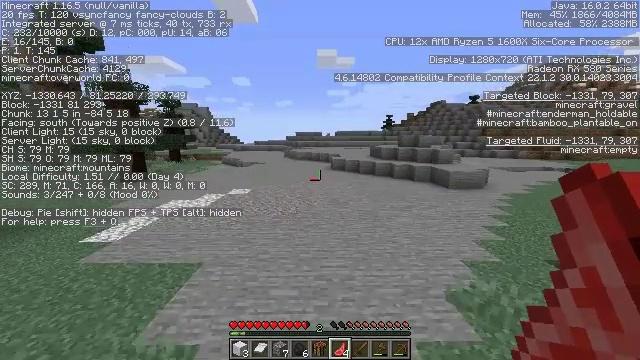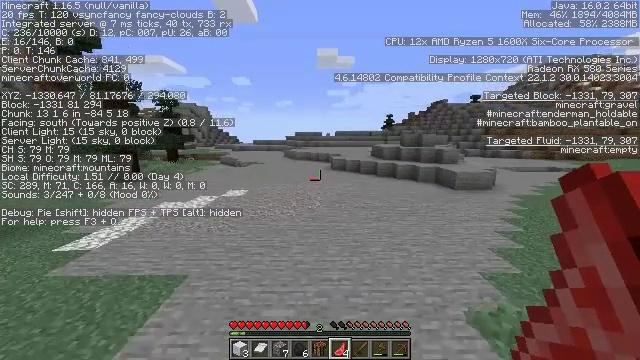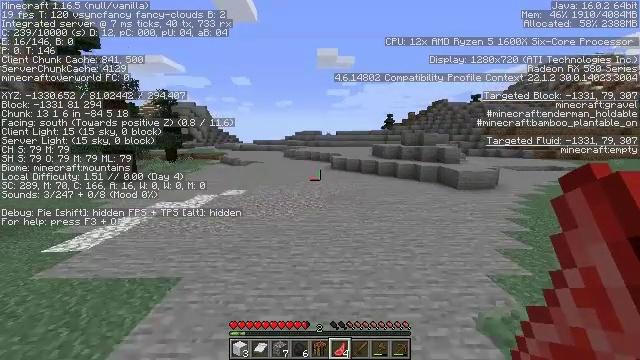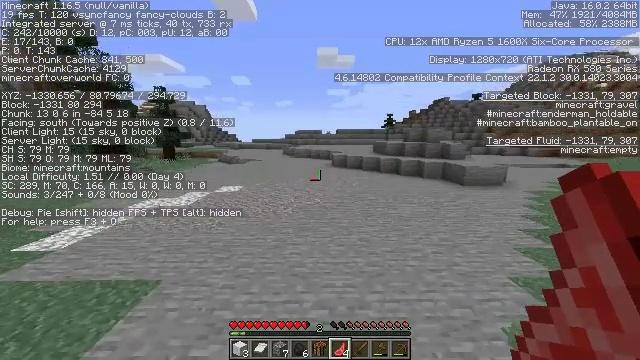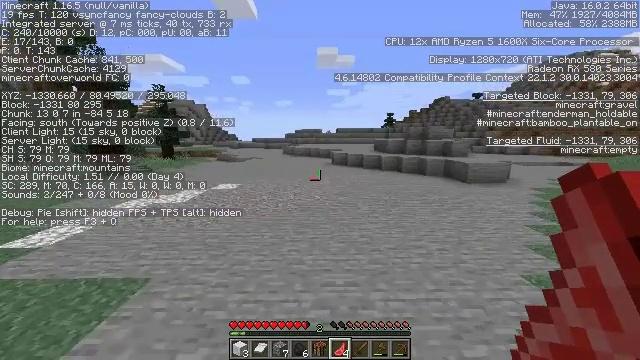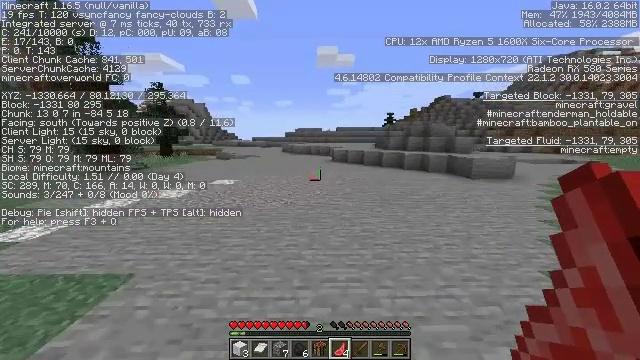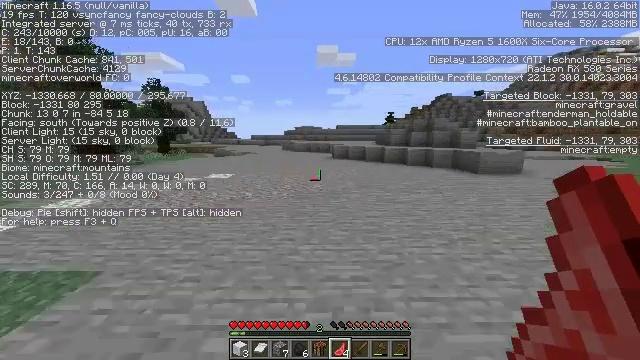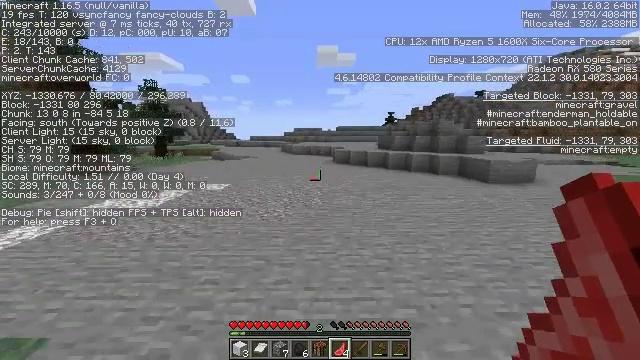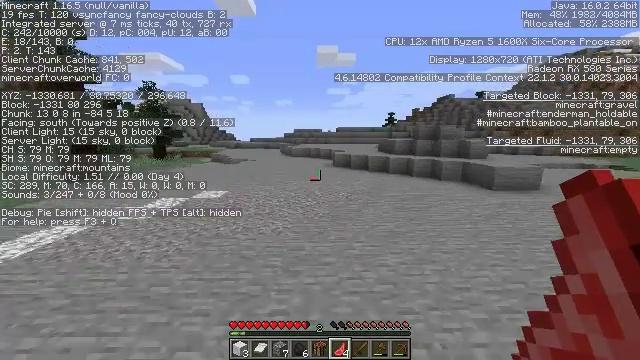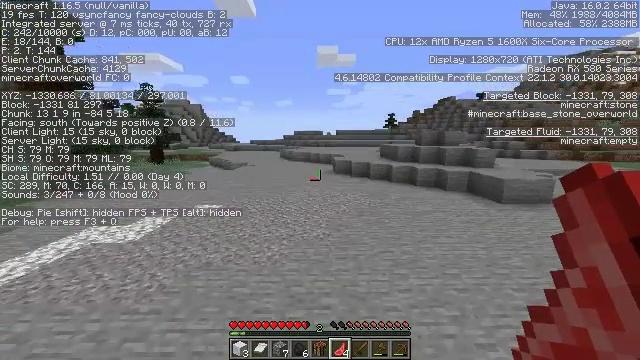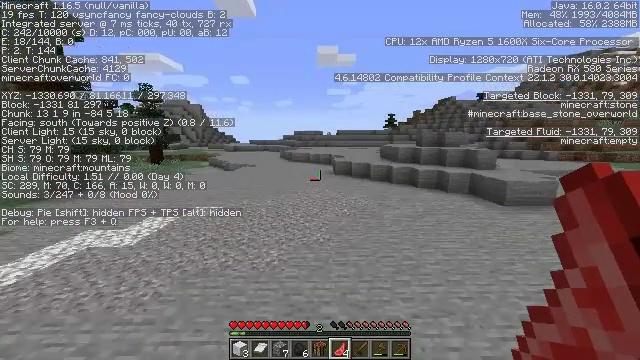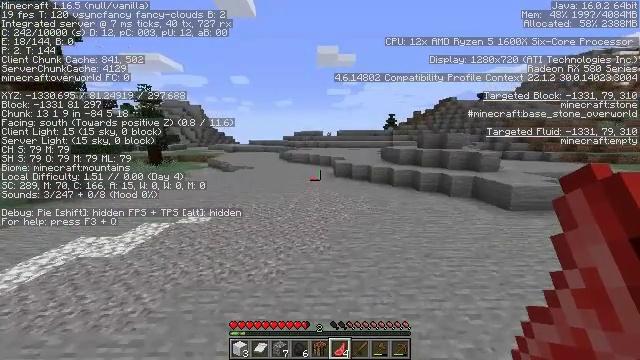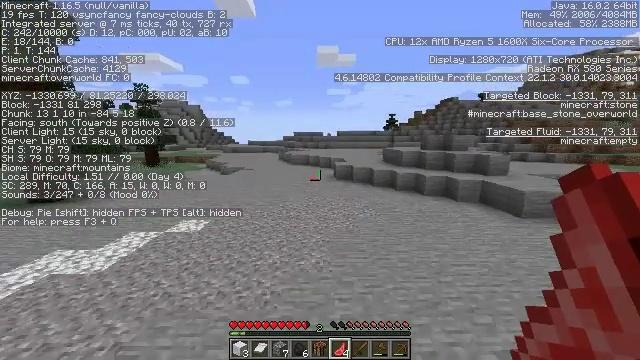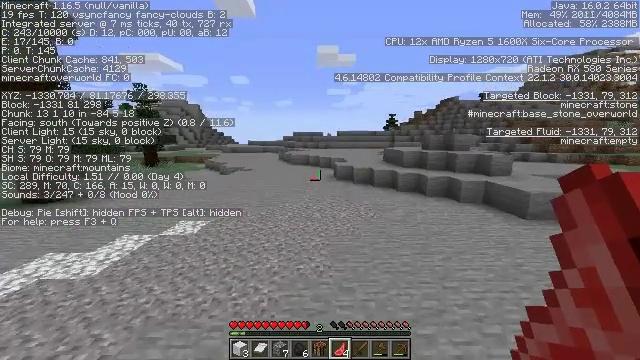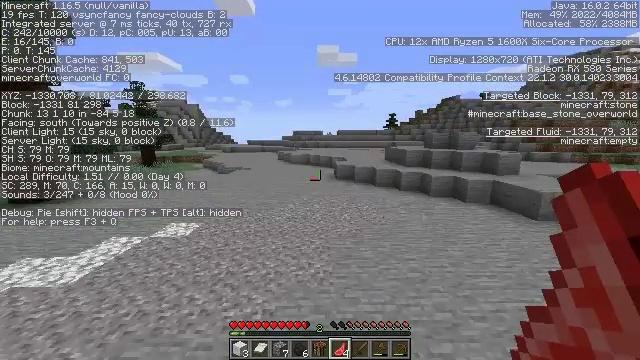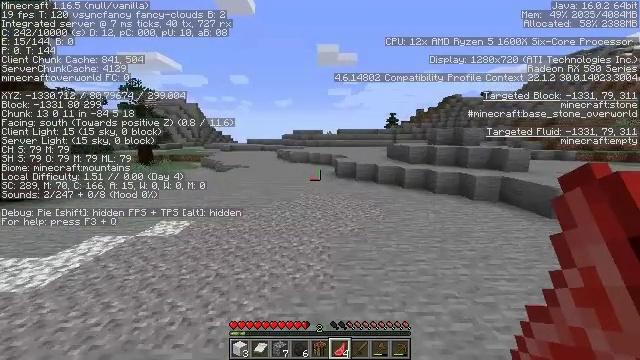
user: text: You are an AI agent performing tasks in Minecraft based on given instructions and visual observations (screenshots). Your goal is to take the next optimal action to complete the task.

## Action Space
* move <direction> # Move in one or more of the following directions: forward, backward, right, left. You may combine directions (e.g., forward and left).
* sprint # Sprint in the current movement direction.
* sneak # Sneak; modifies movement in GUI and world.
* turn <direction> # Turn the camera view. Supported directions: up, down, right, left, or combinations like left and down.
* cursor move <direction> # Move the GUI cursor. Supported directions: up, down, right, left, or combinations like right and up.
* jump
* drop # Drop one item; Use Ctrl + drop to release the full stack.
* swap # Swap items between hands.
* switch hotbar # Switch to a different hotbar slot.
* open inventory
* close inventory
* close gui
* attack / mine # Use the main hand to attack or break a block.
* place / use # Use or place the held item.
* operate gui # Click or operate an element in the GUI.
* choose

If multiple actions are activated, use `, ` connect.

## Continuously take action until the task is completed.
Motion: motion action
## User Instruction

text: Mine the oak trapdoor.
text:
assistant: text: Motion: move forward, jump
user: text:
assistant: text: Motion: move forward, jump
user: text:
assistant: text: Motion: move forward, jump
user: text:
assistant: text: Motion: move forward, jump
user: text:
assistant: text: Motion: move forward, jump
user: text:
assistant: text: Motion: move forward, jump
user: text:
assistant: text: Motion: move forward, jump
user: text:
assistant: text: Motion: move forward, sprint, jump
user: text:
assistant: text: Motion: move forward, sprint, jump
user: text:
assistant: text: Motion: move forward, sprint, jump
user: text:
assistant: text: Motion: move forward, sprint, jump
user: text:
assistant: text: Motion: move forward, jump
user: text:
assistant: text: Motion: move forward, jump
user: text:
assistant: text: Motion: move forward, jump
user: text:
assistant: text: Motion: move forward, jump
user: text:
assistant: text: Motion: move forward, jump
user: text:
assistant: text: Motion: move forward, jump
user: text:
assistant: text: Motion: move forward, jump
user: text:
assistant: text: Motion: move forward, jump
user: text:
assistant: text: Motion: move forward, jump
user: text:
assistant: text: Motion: move forward, jump
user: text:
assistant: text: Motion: move forward, jump
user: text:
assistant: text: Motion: move forward, jump
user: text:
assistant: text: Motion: move forward, jump
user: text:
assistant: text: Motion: move forward, jump
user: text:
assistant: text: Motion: move forward, jump
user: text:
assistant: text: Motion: move forward, jump
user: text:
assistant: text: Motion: move forward, jump
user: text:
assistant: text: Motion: move forward, jump
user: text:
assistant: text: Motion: move forward, jump